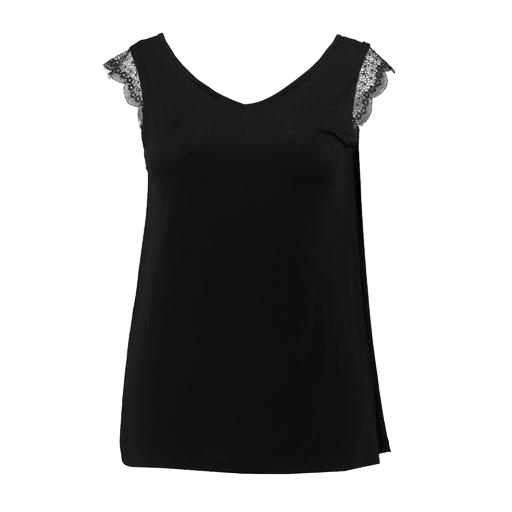
black curve cami rib lace, black lace-sleeve v-neck top only macy, black lace-trim tank top, white background